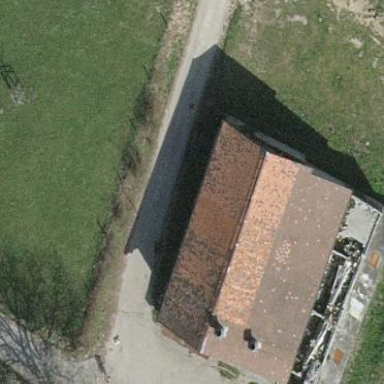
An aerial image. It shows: Simple house.